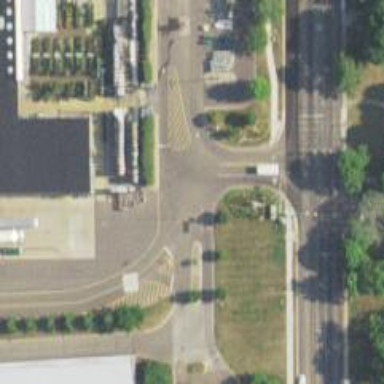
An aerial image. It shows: Stop road.